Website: lowes
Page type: review-order
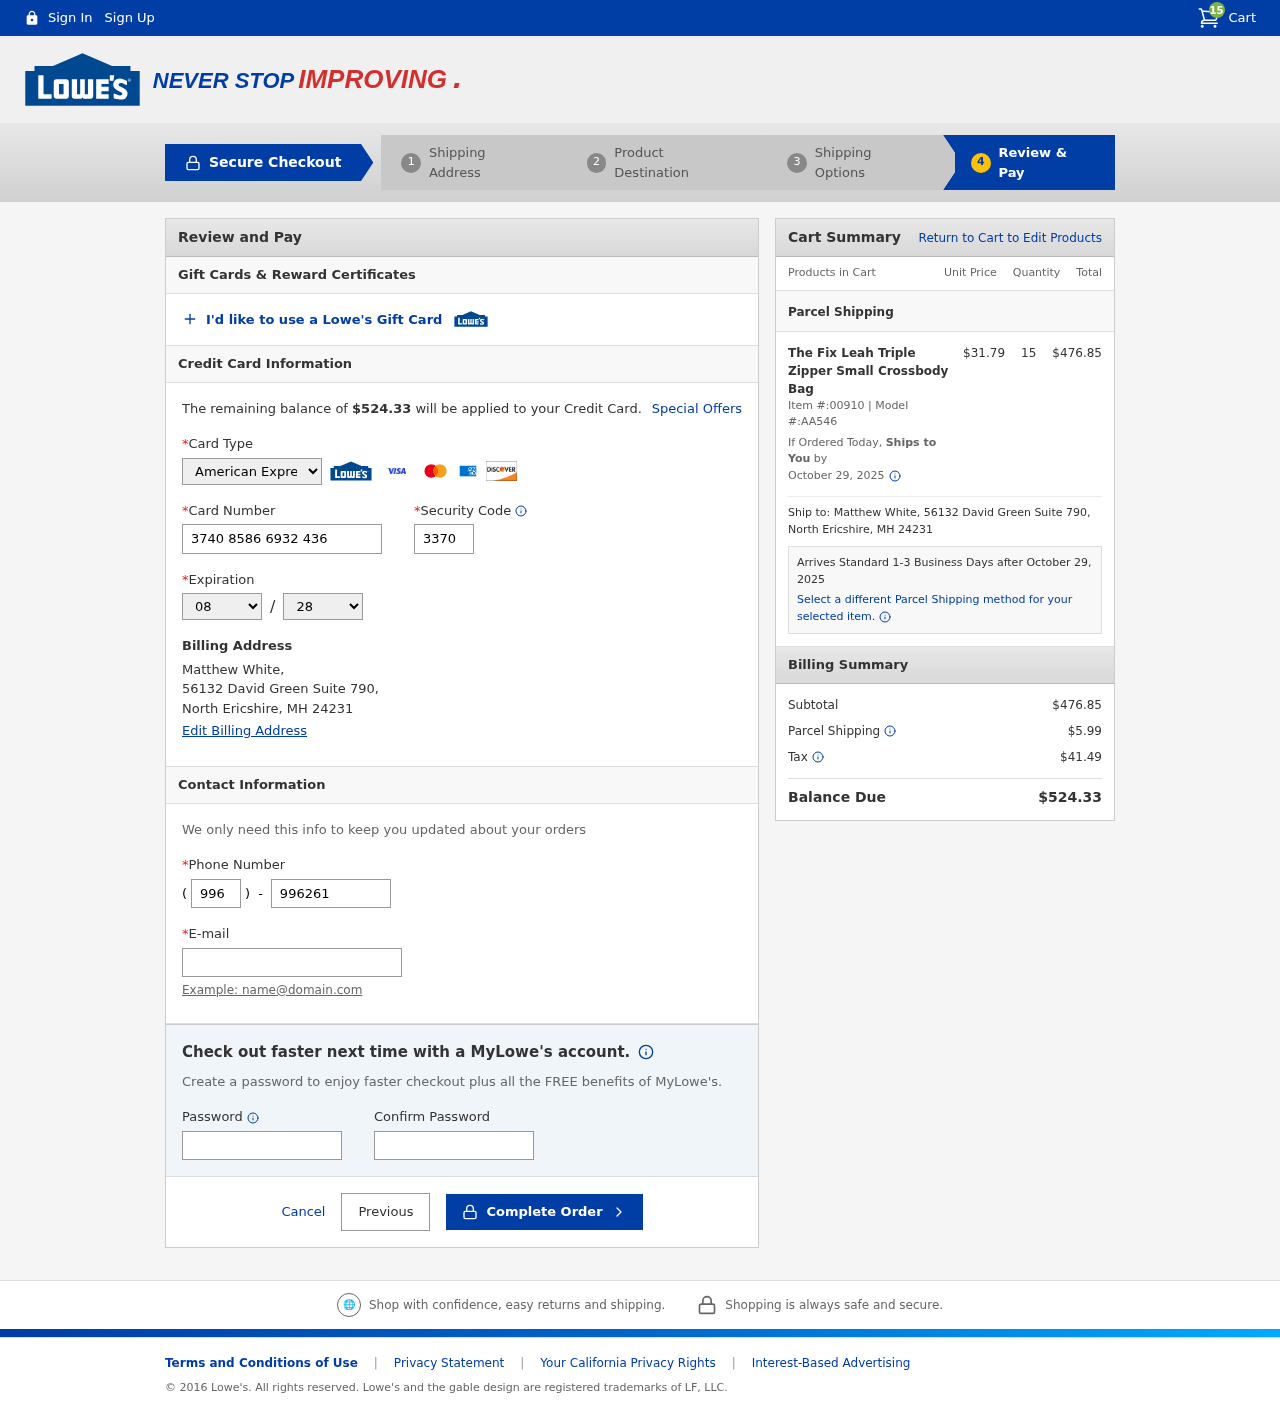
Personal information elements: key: PII_CARD_CVV
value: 3370
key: PII_CARD_EXPIRY_MONTH
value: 08
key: PII_CARD_EXPIRY_YEAR
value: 28
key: PII_CARD_NUMBER
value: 3740 8586 6932 436
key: PII_CARD_TYPE
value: American Express
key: PII_CITY
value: North Ericshire
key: PII_EMAIL
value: matthewwhite@yahoo.com
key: PII_FULLNAME
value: Matthew White,
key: PII_PHONE
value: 9962614340
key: PII_PHONE_AREA
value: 996
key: PII_POSTCODE
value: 24231
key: PII_STATE_ABBR
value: MH
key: PII_STREET
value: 56132 David Green Suite 790
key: PII_STREET
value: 56132 David Green Suite 790,
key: PII_FULLNAME2
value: Matthew White
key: PII_STATE
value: MH
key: PII_POSTCODE_FULL
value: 24231
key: PII_CITY_STATE
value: North Ericshire, MH
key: PII_CITY_STATE_ZIP
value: North Ericshire, MH 24231
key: PII_POSTCODE_NUMERIC
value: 24231
Product elements: key: PRODUCT1_NAME
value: The Fix Leah Triple Zipper Small Crossbody Bag
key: PRODUCT1_PRICE
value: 31.79
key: PRODUCT1_QUANTITY
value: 15
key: PRODUCT1_ITEM_NUMBER
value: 00910
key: PRODUCT1_MODEL_NUMBER
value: AA546
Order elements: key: ORDER_NUM_ITEMS
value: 15
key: ORDER_TOTAL
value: $524.33
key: ORDER_SHIPPING_DATE
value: October 29, 2025
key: ORDER_SUBTOTAL
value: $476.85
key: ORDER_SHIPPING_DATE2
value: October 29, 2025
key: ORDER_SUBTOTAL2
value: $476.85
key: ORDER_SHIPPING_COST
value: $5.99
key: ORDER_TAX
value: $41.49